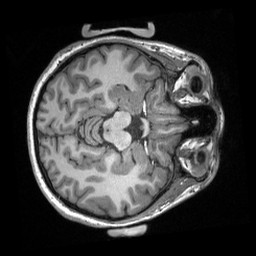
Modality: T1w
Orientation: axial
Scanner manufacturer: siemens
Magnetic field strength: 3 T
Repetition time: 2.3 s
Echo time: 0.00308 s